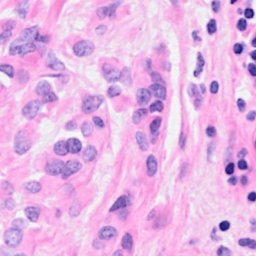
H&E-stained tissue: Breast